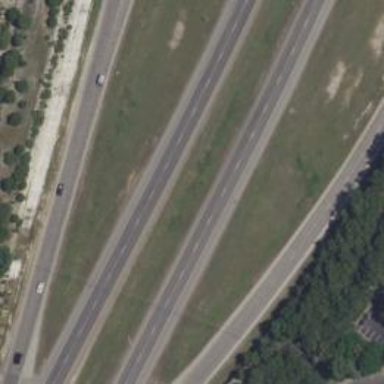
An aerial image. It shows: Asphalt trunk highway classified as expressway.